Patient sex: M
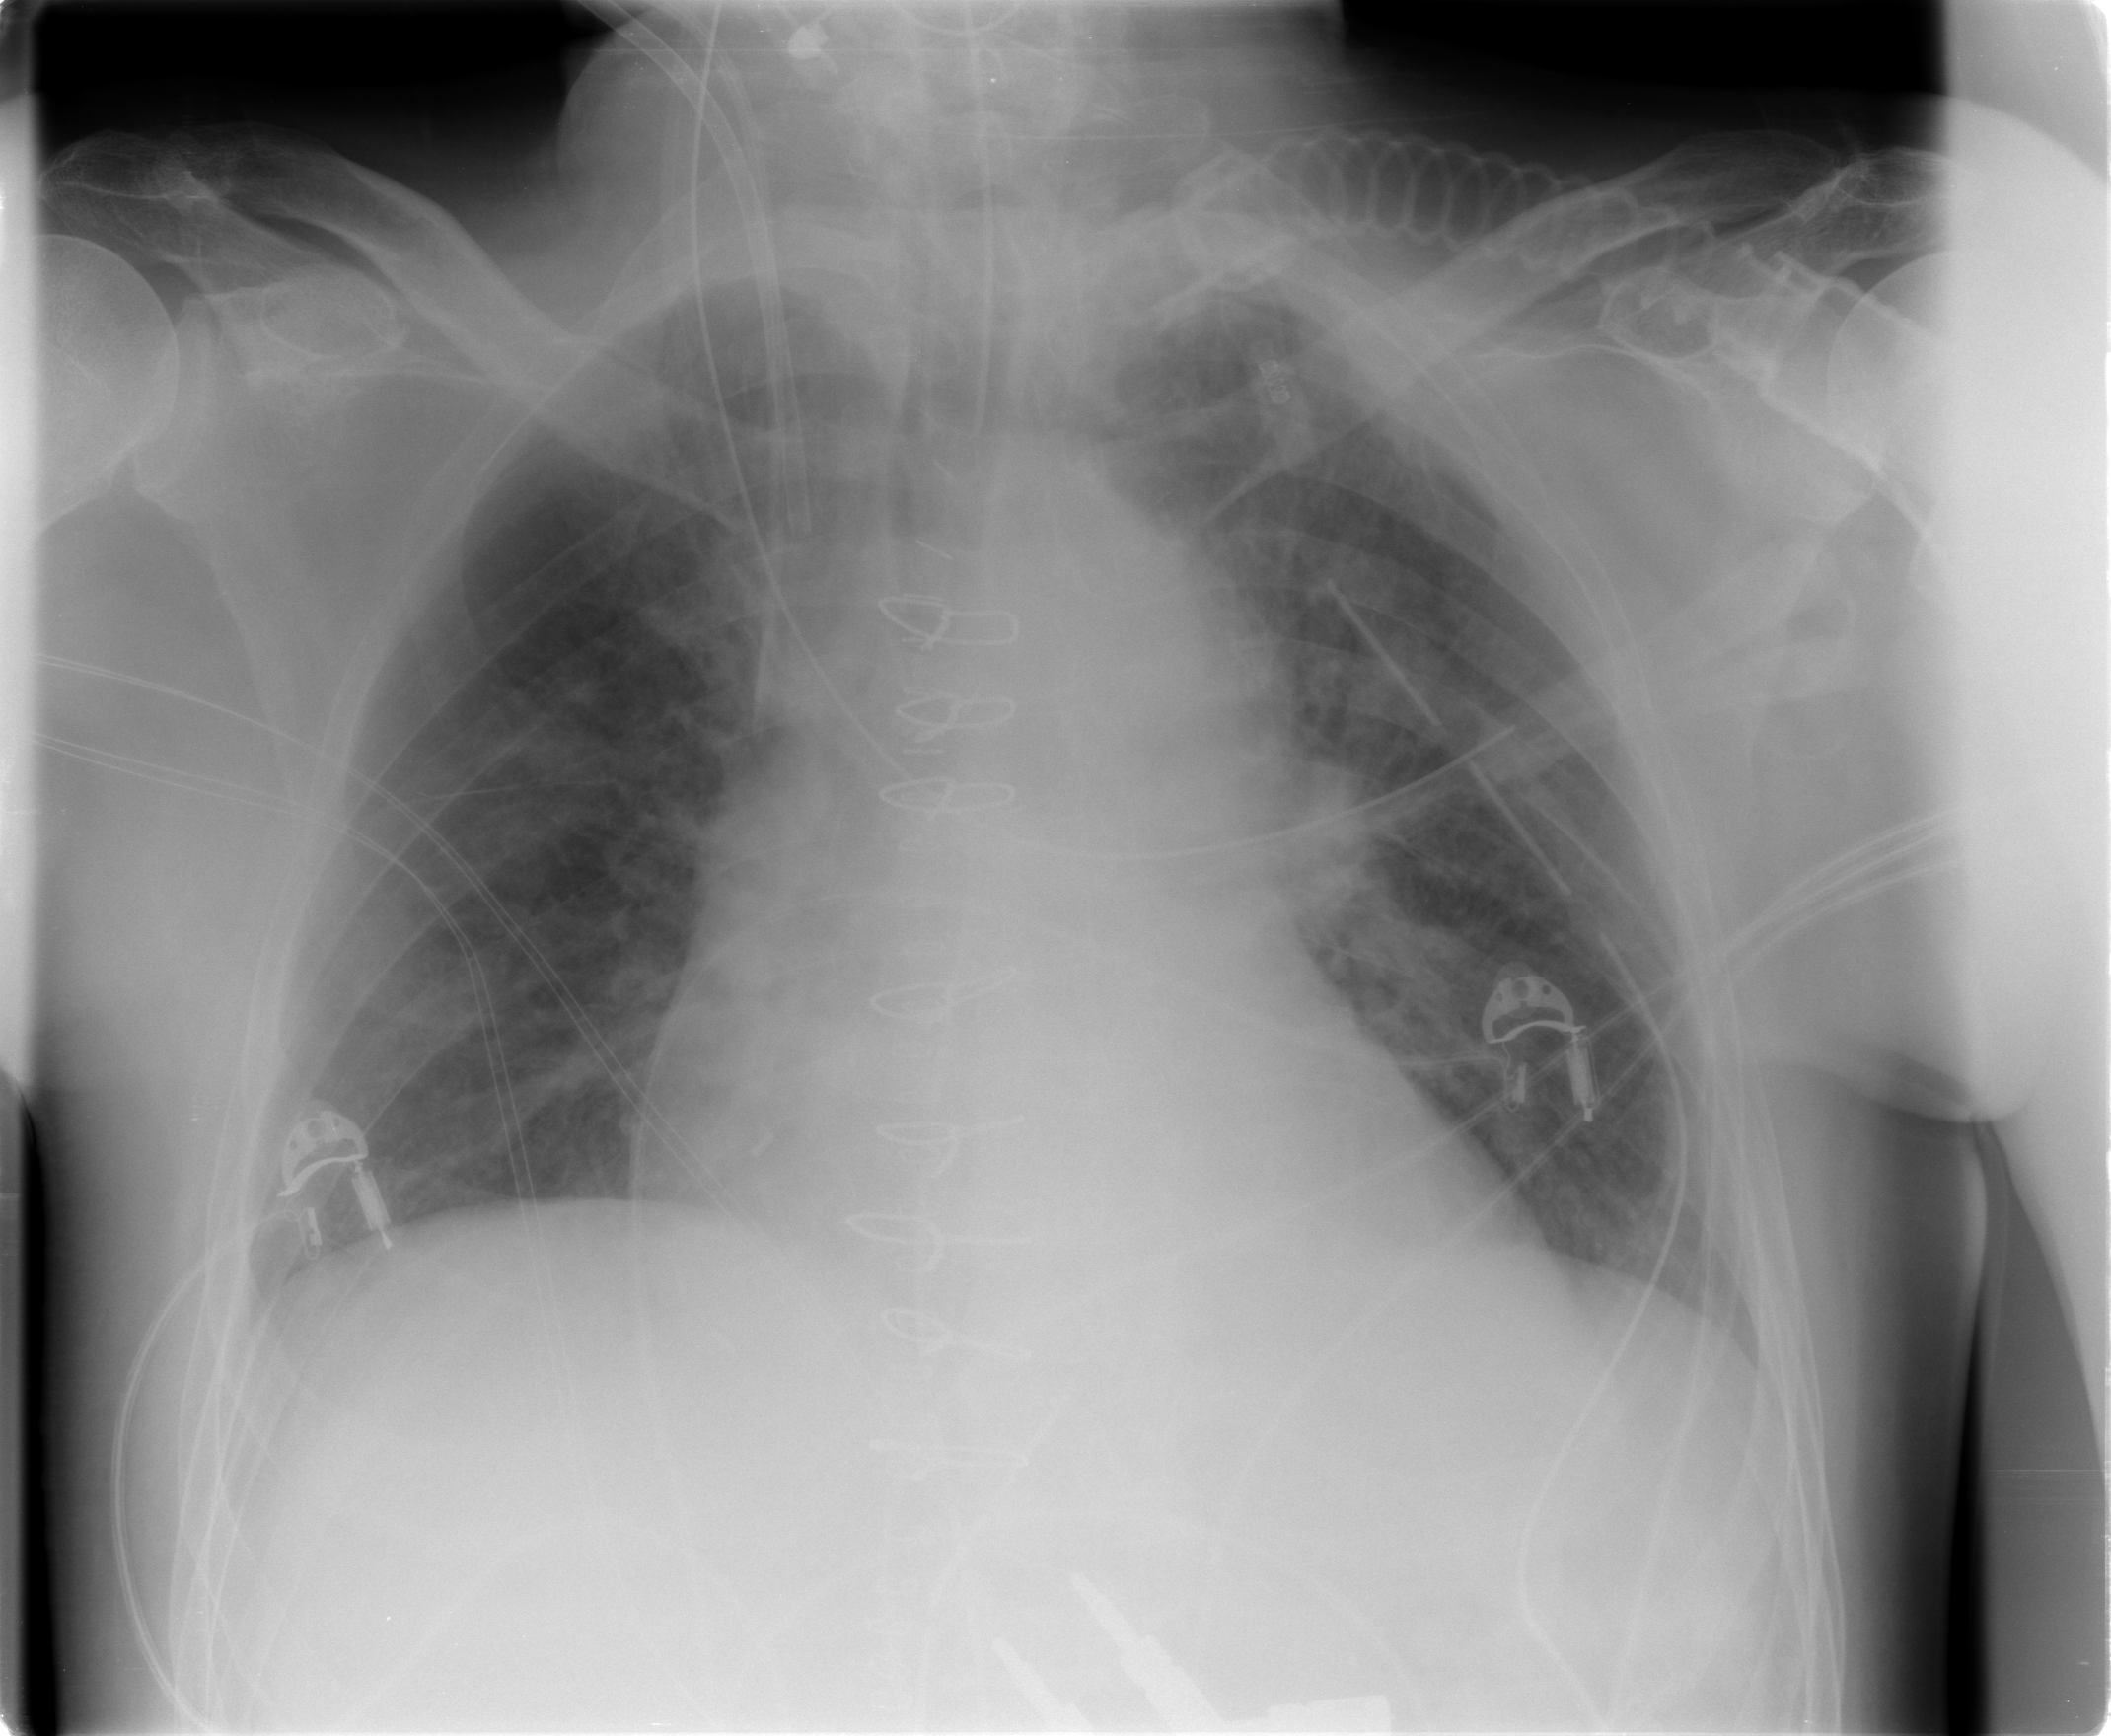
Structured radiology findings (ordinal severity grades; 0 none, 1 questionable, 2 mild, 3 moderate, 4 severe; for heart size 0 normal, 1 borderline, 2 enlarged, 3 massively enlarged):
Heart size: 1
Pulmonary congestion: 2
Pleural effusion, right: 0
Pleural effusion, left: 0
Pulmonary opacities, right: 0
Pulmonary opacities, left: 0
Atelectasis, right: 0
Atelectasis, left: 2